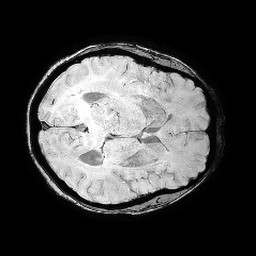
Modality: SWI
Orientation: axial
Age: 58
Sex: female
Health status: ill
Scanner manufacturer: philips
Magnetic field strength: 3 T
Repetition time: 0.031 s